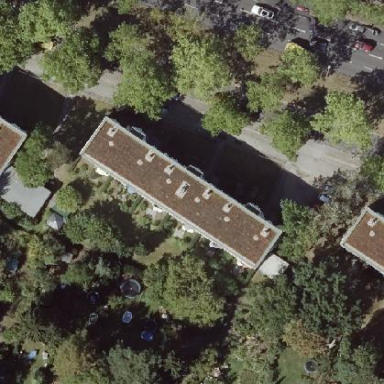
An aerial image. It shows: Building with apartments and flat roof.